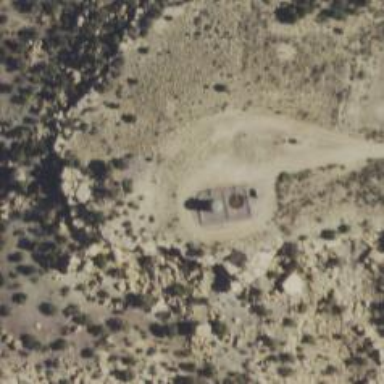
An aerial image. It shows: Storage tank that is man-made.